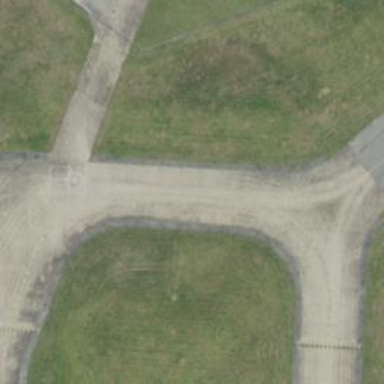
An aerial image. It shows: Image of taxiway at airport.